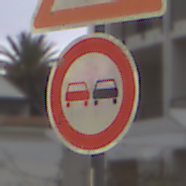
Verkehrszeichen: Ueberholverbot
Zusatzzeichen oben: DoppelkurveZunaechstLinks
Umgebung: Outdoor, Urban
Tageszeit: Midday
Wetter: Overcast
Licht: Natural
Jahreszeit: NotSpecified
Kontrast: LowContrast